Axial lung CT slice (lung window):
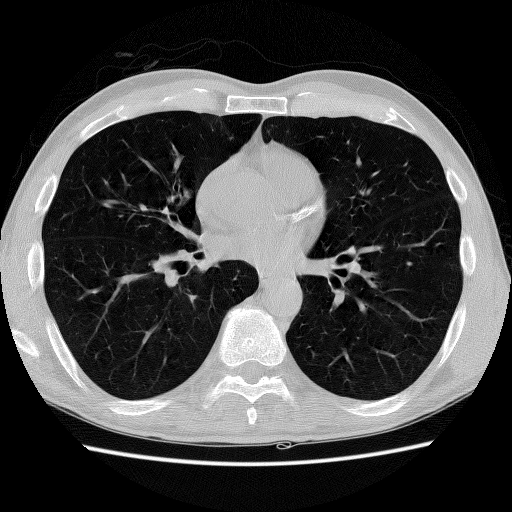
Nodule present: no